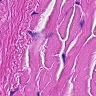
Metastatic tissue present: no